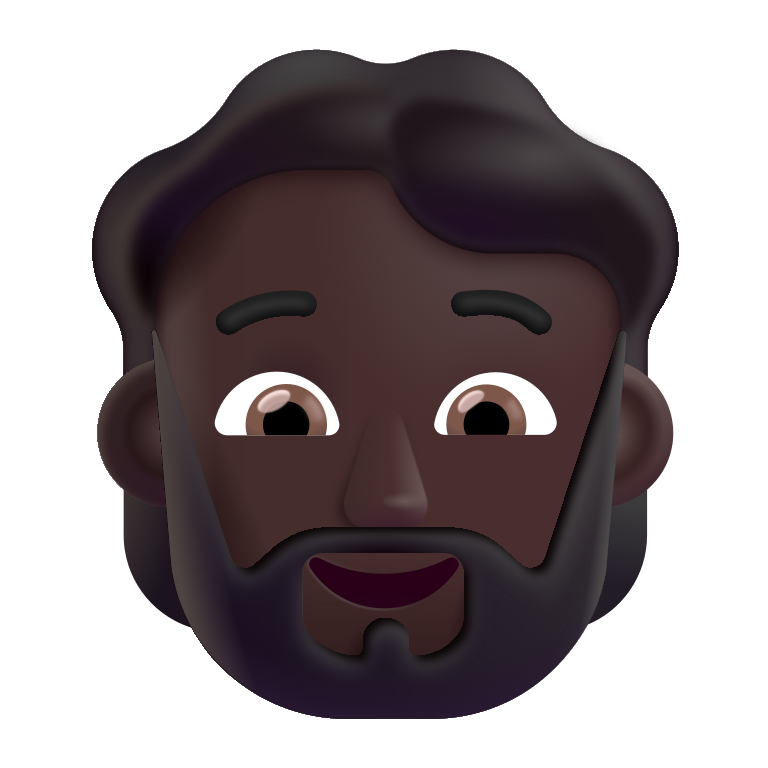
person beard color dark